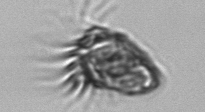
Label: Strombidium_morphotype1